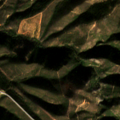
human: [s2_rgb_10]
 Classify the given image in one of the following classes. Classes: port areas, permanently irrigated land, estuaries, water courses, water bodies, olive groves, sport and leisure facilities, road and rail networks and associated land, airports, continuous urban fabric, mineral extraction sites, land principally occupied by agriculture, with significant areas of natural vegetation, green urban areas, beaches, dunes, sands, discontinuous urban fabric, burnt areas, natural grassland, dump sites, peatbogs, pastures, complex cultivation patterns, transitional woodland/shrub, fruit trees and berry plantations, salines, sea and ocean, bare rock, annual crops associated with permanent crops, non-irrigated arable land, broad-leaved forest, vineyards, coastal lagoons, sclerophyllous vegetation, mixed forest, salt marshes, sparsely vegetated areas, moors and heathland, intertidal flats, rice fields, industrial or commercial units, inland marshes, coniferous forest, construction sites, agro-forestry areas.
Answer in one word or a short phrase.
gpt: broad-leaved forest, sclerophyllous vegetation, transitional woodland/shrub